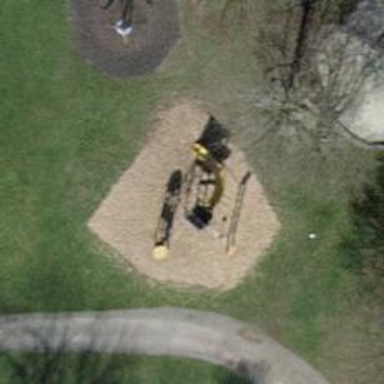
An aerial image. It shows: Playground with various play structures.